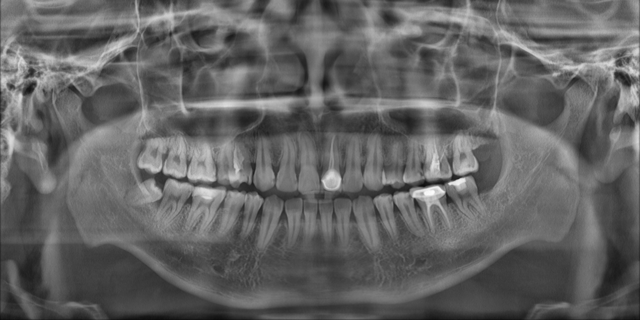
adult